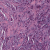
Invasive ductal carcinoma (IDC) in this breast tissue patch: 1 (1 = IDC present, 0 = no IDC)